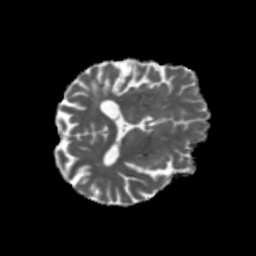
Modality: MD
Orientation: axial
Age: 70
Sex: male
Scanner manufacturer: siemens
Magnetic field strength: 3 T
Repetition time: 5.47 s
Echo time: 0.0854 s